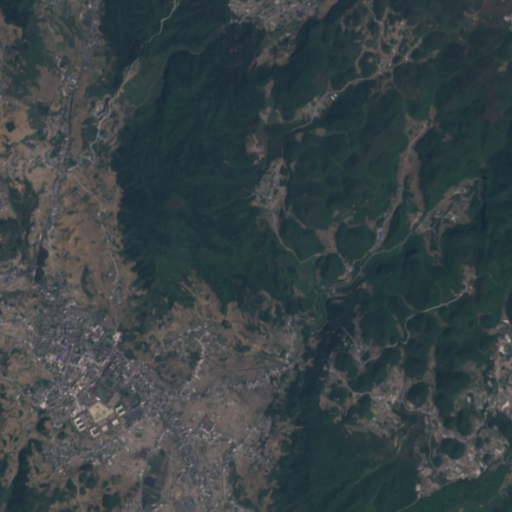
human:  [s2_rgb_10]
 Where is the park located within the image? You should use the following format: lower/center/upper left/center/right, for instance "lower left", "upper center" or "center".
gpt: The park is located in the lower left of the image.
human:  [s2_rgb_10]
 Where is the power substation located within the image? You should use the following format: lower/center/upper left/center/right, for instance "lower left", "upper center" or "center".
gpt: The power substation is located in the lower center of the image.
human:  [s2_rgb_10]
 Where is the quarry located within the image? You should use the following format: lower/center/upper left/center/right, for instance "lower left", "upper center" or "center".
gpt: There is no quarry in the image.